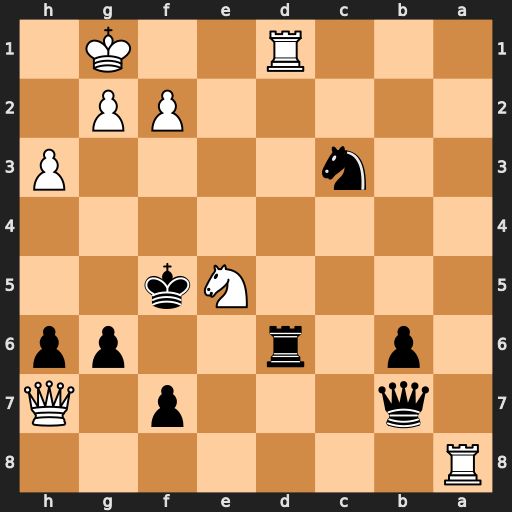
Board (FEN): R7/1q3p1Q/1p1r2pp/4Nk2/8/2n4P/5PP1/3R2K1
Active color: b
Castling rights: -
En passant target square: -
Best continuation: Rxd1+ Kh2 Qxa8